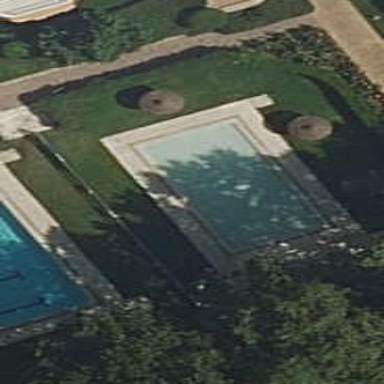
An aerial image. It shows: Swimming pool located in leisure land.